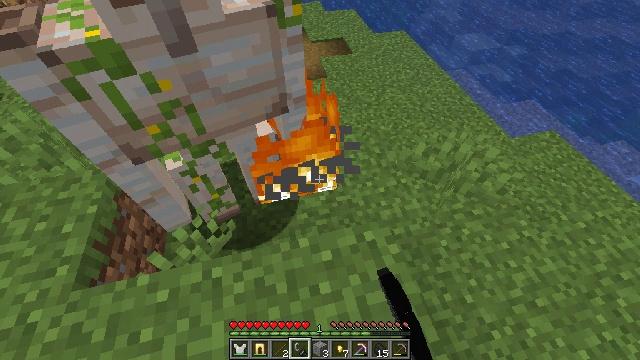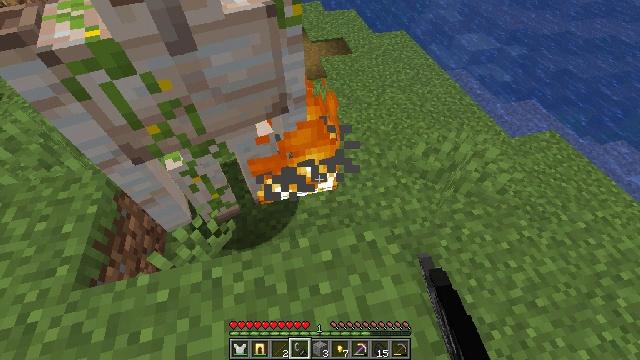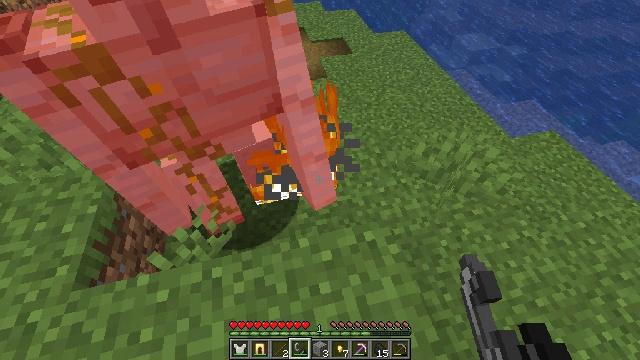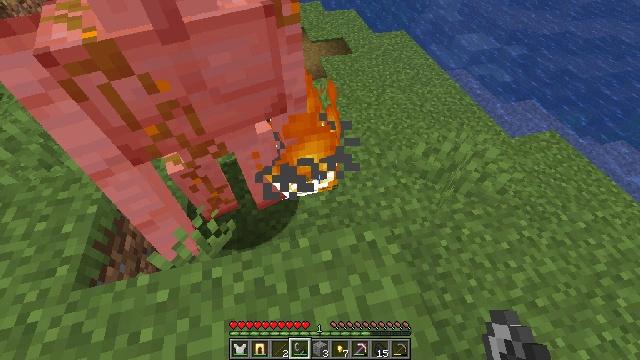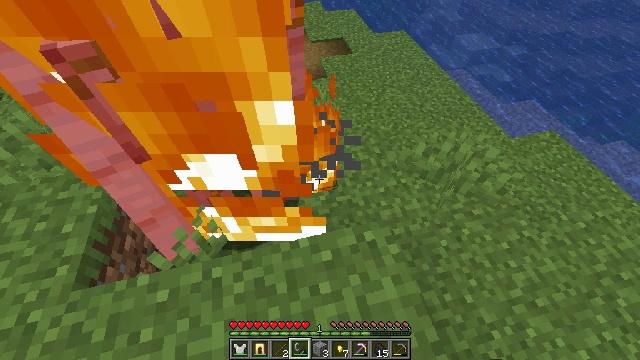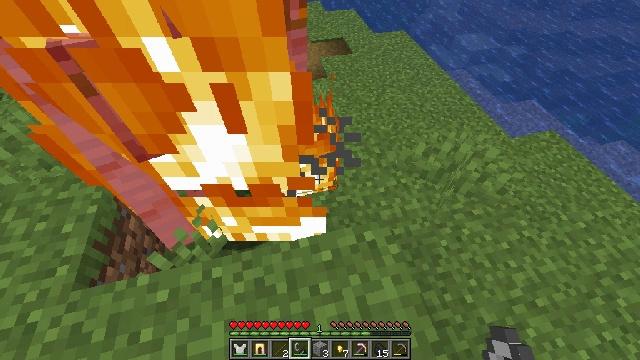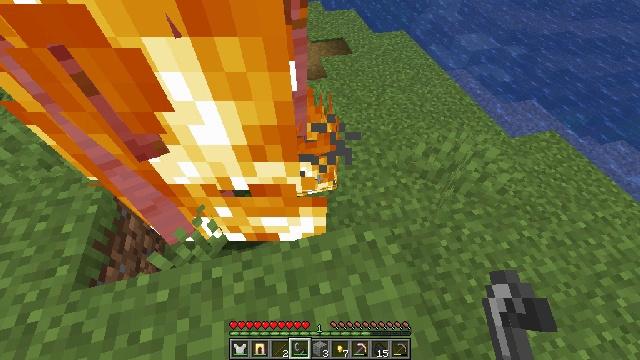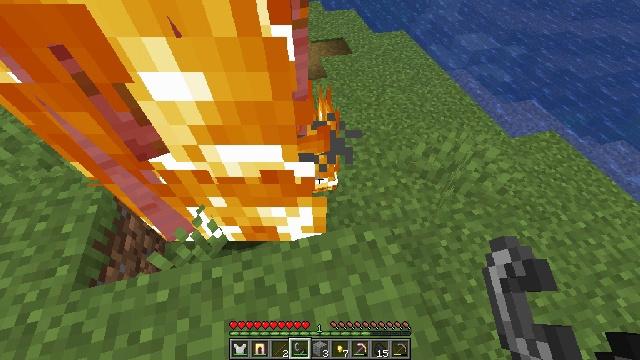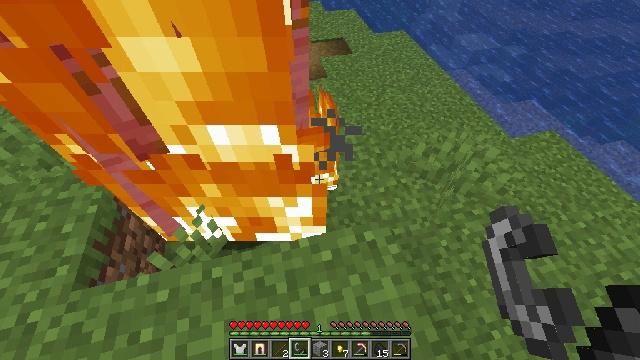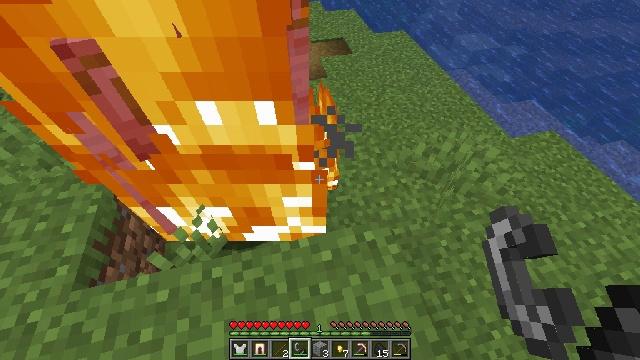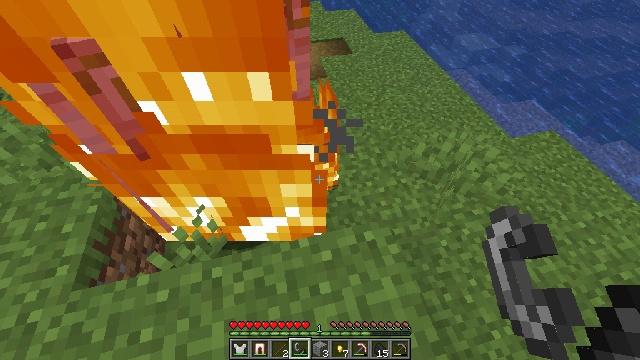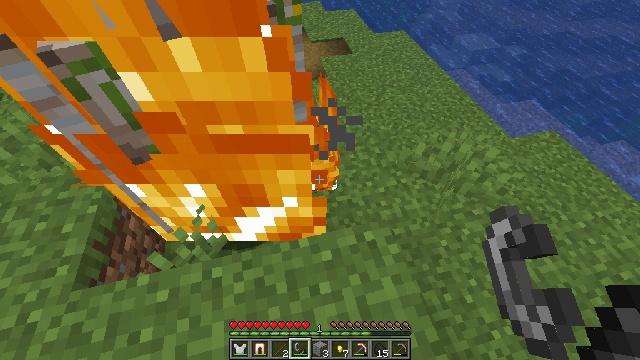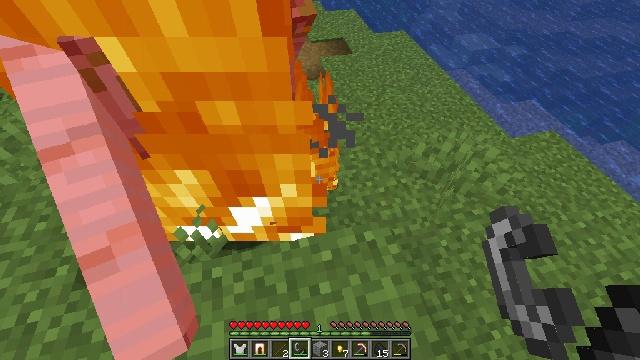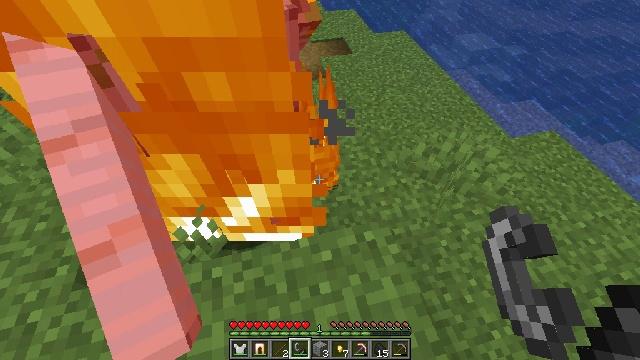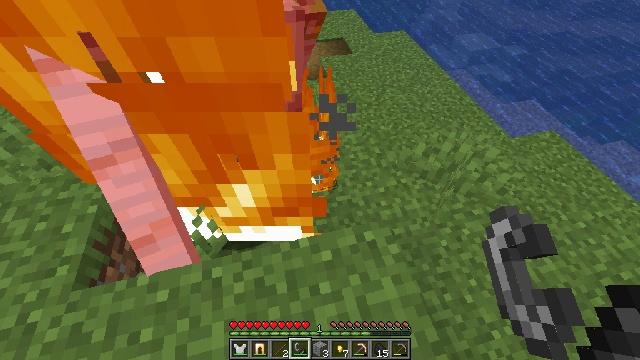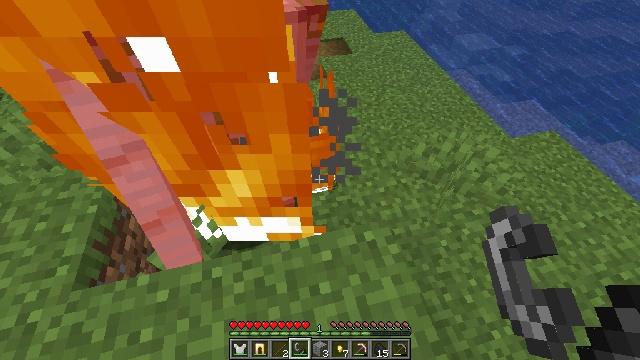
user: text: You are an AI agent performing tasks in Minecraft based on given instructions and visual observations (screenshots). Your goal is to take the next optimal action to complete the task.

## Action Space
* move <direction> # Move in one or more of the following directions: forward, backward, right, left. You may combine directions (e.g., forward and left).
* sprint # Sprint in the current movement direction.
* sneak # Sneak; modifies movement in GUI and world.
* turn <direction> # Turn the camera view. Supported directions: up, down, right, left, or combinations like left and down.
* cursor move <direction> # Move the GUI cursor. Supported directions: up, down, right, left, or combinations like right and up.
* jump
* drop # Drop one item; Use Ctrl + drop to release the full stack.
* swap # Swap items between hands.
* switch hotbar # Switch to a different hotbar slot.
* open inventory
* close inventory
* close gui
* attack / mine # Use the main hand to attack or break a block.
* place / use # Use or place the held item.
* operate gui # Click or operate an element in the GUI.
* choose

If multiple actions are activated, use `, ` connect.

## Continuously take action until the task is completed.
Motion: motion action
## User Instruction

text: Attack the bell to remove it.
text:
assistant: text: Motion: no_op
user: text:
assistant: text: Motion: no_op
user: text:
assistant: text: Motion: no_op
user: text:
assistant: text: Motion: no_op
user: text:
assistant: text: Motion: no_op
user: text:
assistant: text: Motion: no_op
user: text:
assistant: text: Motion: no_op
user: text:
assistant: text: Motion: no_op
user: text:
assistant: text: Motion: no_op
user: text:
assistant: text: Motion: no_op
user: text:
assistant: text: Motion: no_op
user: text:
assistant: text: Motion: no_op
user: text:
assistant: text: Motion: no_op
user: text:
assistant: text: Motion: no_op
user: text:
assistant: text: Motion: no_op
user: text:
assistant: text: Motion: no_op
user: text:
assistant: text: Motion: no_op
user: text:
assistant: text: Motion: turn left
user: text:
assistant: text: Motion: no_op
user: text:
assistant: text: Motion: move back
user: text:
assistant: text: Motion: move back
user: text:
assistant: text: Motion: move back
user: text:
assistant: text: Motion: move back
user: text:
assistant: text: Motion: move back
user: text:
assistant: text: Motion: move back
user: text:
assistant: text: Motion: move back
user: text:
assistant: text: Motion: move back
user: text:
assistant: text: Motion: move back
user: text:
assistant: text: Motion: move back, turn left
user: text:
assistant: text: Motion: move back